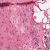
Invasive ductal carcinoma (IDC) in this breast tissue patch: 0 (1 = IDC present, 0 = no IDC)